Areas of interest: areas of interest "Transportation stations"
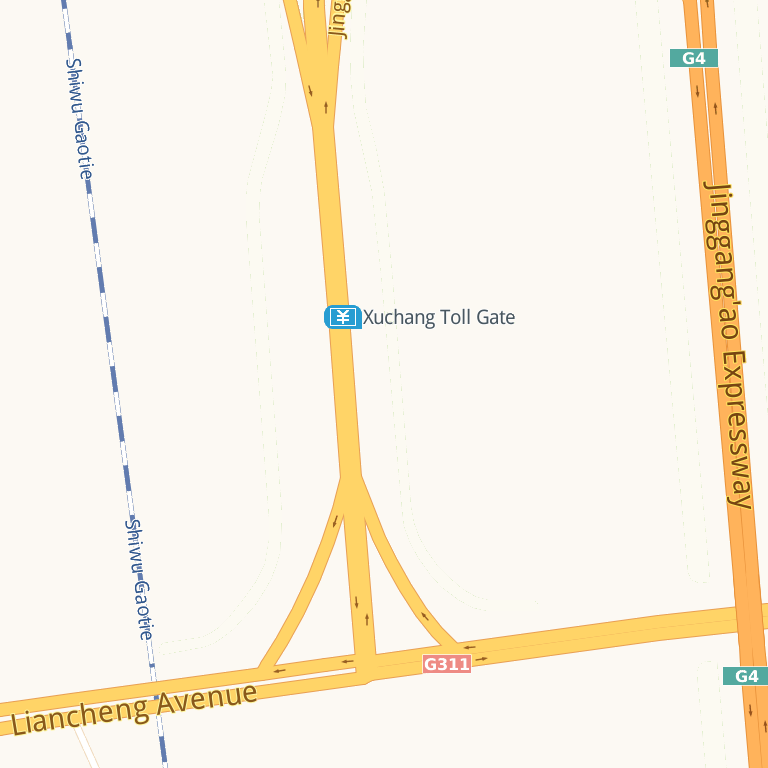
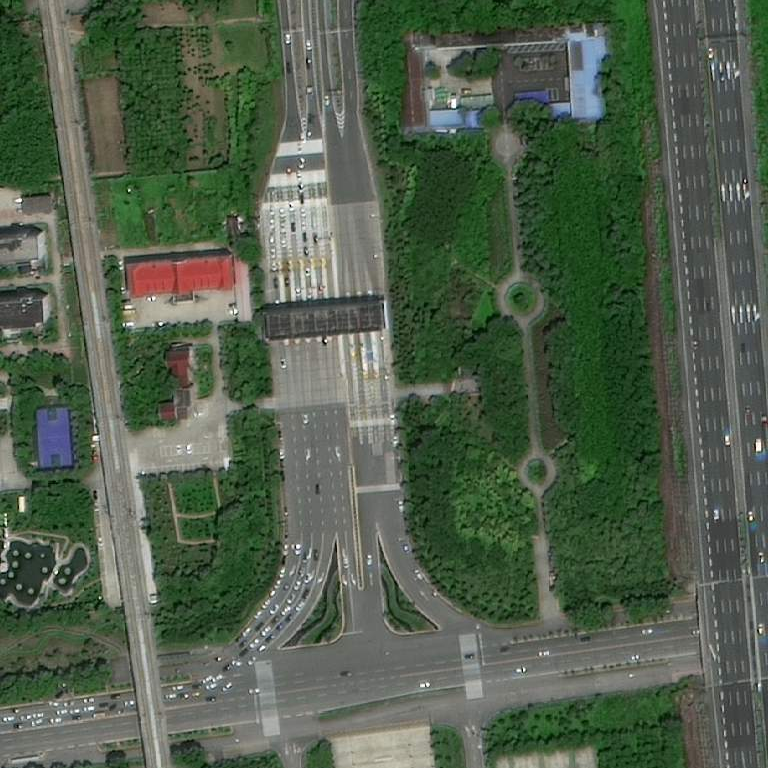